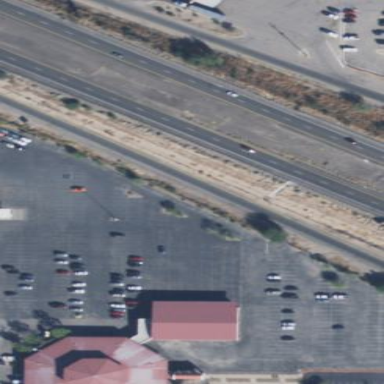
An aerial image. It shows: Parking area.